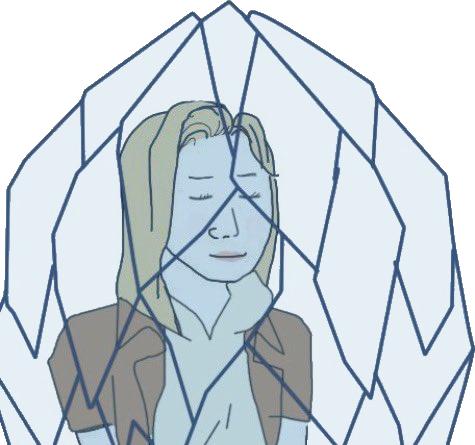
Label: 5_Trad_Wife